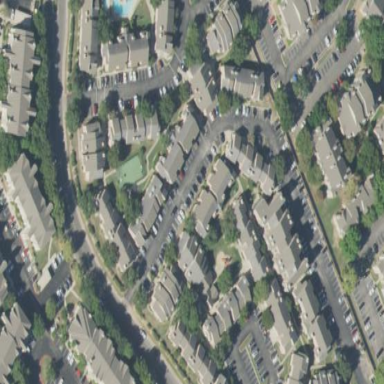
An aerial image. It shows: Residential area with apartments.